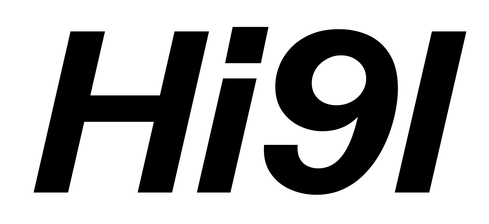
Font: InstrumentSans-Italic_Bold_Italic